Field crop: maize
Growth stage: 2
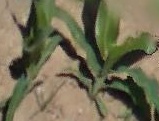
Species: maize